Interaction volume radius: 10 \u00c5
Interaction volume height: 10 \u00c5
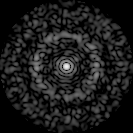
Disorder parameter: 0.856